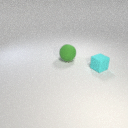
large green rubber sphere behind small cyan rubber cube